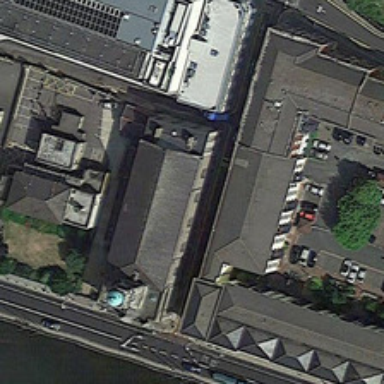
A church is near a river .